Question: I've run this code
'''
Zend_Loader::loadClass("Admin_Models_DbTable_News");
'''
and my application has this folder structure

Why do I get this:
# An error occurred
## Application error
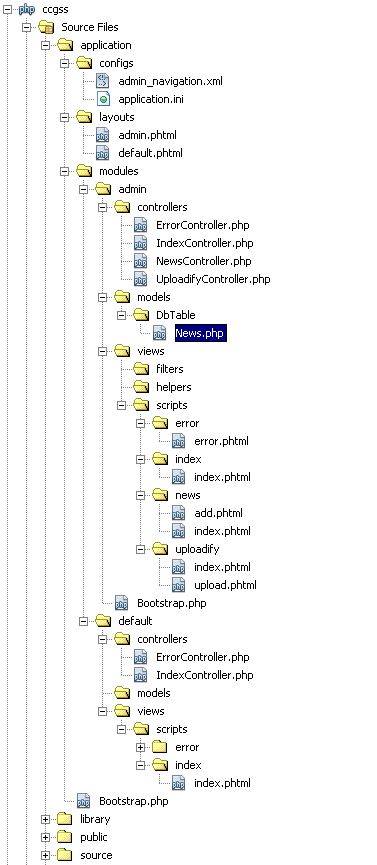
Answer: Zend Framework ships with a concrete implementation of Zend_Loader_Autoloader_Resource that contains resource type mappings that cover the default recommended directory structure for Zend Framework MVC applications.
This loader, Zend_Application_Module_Autoloader, comes with the following mappings:
'''
forms/ => Form
models/ => Model
DbTable/ => Model_DbTable
mappers/ => Model_Mapper
plugins/ => Plugin
services/ => Service
views/
helpers => View_Helper
filters => View_Filter
'''
Given your example, your class should be called . Note that the "s" is left out. This class should be put in application/modules/admin/models/DbTable/News.php